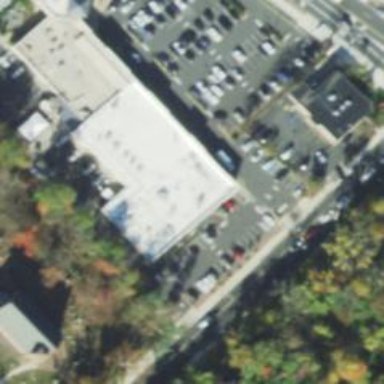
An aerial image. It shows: Pharmacy providing healthcare services.